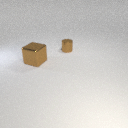
small brown metal cylinder to the right of large brown metal cube